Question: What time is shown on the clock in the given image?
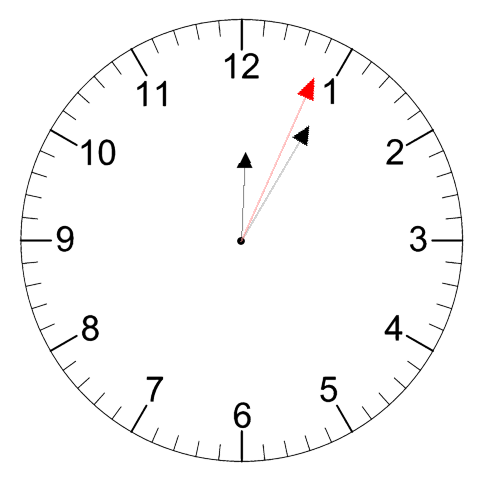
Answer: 12:05:04